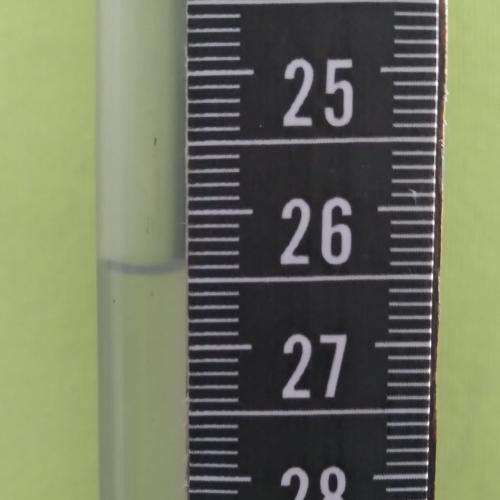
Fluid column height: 26.4 cm